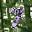
Label: 7